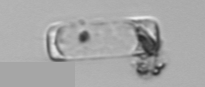
Label: Guinardia_delicatula_TAG_internal_parasite